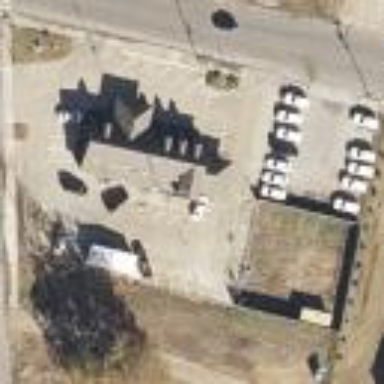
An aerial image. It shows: Police building.